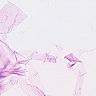
Metastatic tissue present: no